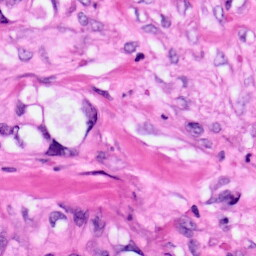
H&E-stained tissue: Pancreatic